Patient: sex M, age 73
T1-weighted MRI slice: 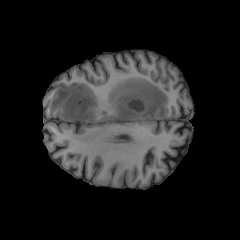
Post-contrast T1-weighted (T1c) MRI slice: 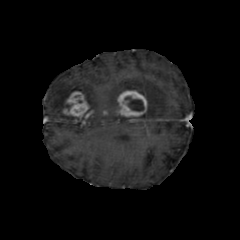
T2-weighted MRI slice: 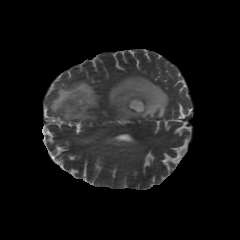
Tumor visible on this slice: yes
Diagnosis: Glioblastoma, IDH-wildtype
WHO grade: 4